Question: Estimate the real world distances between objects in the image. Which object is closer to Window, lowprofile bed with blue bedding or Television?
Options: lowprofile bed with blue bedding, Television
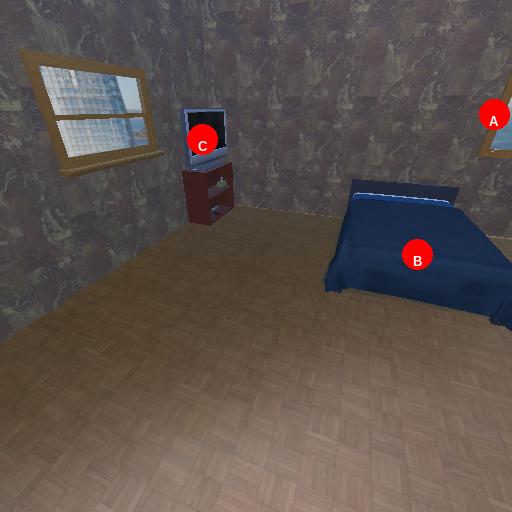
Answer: lowprofile bed with blue bedding